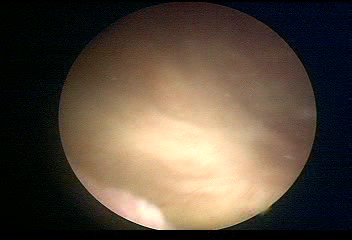
Modality: WLC
Class: Normal mucosa
Bladder cancer association: No